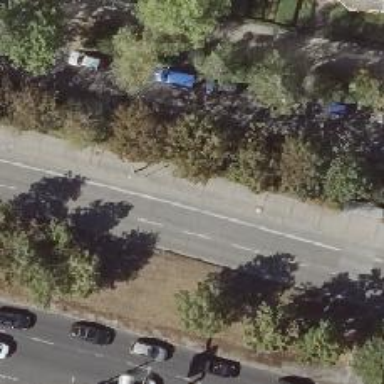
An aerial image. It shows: Primary highway with concrete plates surface. It has lane markings and features dual carriageway.